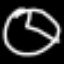
Label: clock